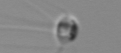
Label: Chaetoceros